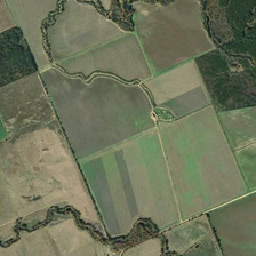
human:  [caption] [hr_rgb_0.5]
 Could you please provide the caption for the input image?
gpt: The paddy field is between two rows of winding trees.

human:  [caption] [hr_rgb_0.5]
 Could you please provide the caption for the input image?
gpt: Aqua plantation is between the two crumpled rows.

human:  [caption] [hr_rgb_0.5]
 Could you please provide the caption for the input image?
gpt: Two rivers with trees pass through farmland beside the forest.

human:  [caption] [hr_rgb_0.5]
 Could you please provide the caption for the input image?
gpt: two large cracks can be seen in this framland .

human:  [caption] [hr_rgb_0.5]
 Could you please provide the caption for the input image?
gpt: Two wooded rivers pass through the farmland, next to the forest.